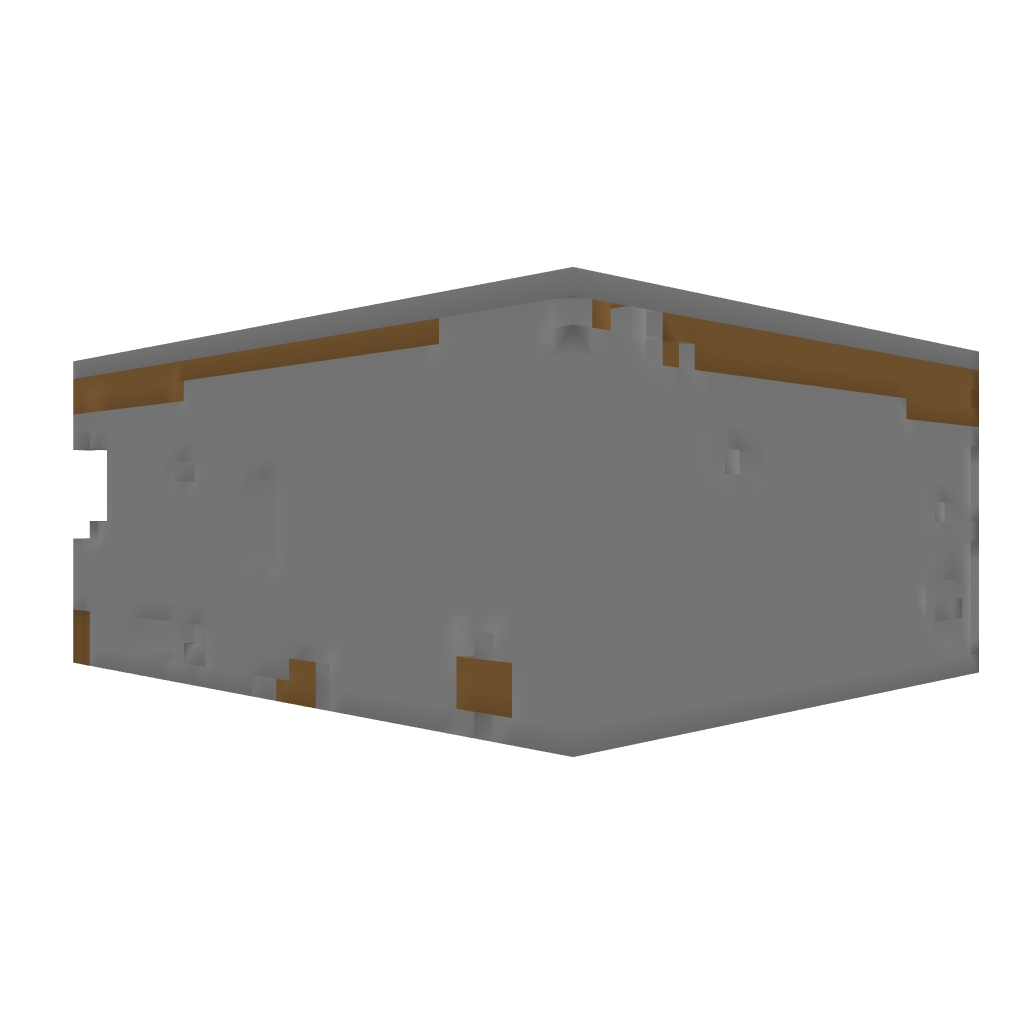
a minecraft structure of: Super Efficient Mob Grinder bad low quality